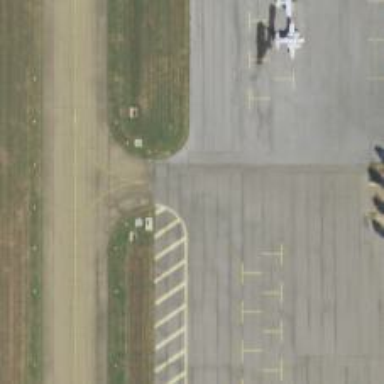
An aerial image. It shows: View of taxiway at the airport.